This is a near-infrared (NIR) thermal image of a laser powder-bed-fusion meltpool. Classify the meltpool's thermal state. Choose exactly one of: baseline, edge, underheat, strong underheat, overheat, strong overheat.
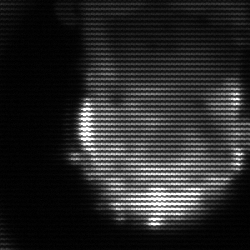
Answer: baseline